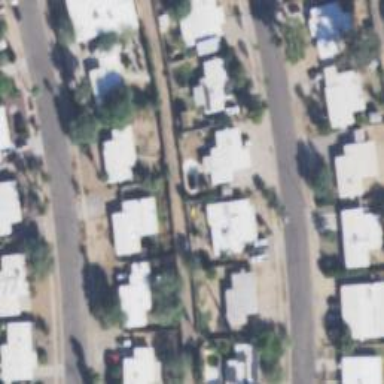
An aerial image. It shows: Alley classified as service road.